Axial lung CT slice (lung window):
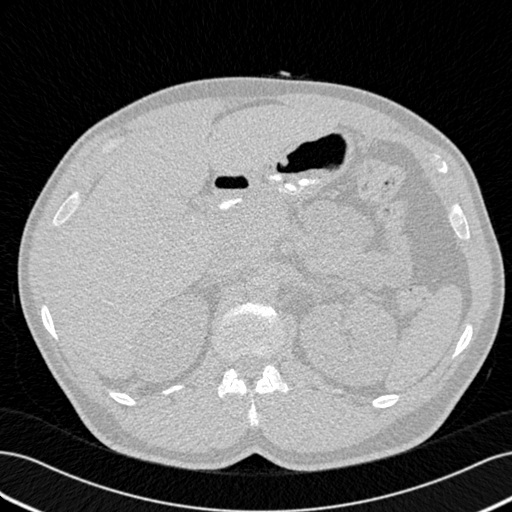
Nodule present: no